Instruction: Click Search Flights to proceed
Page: home
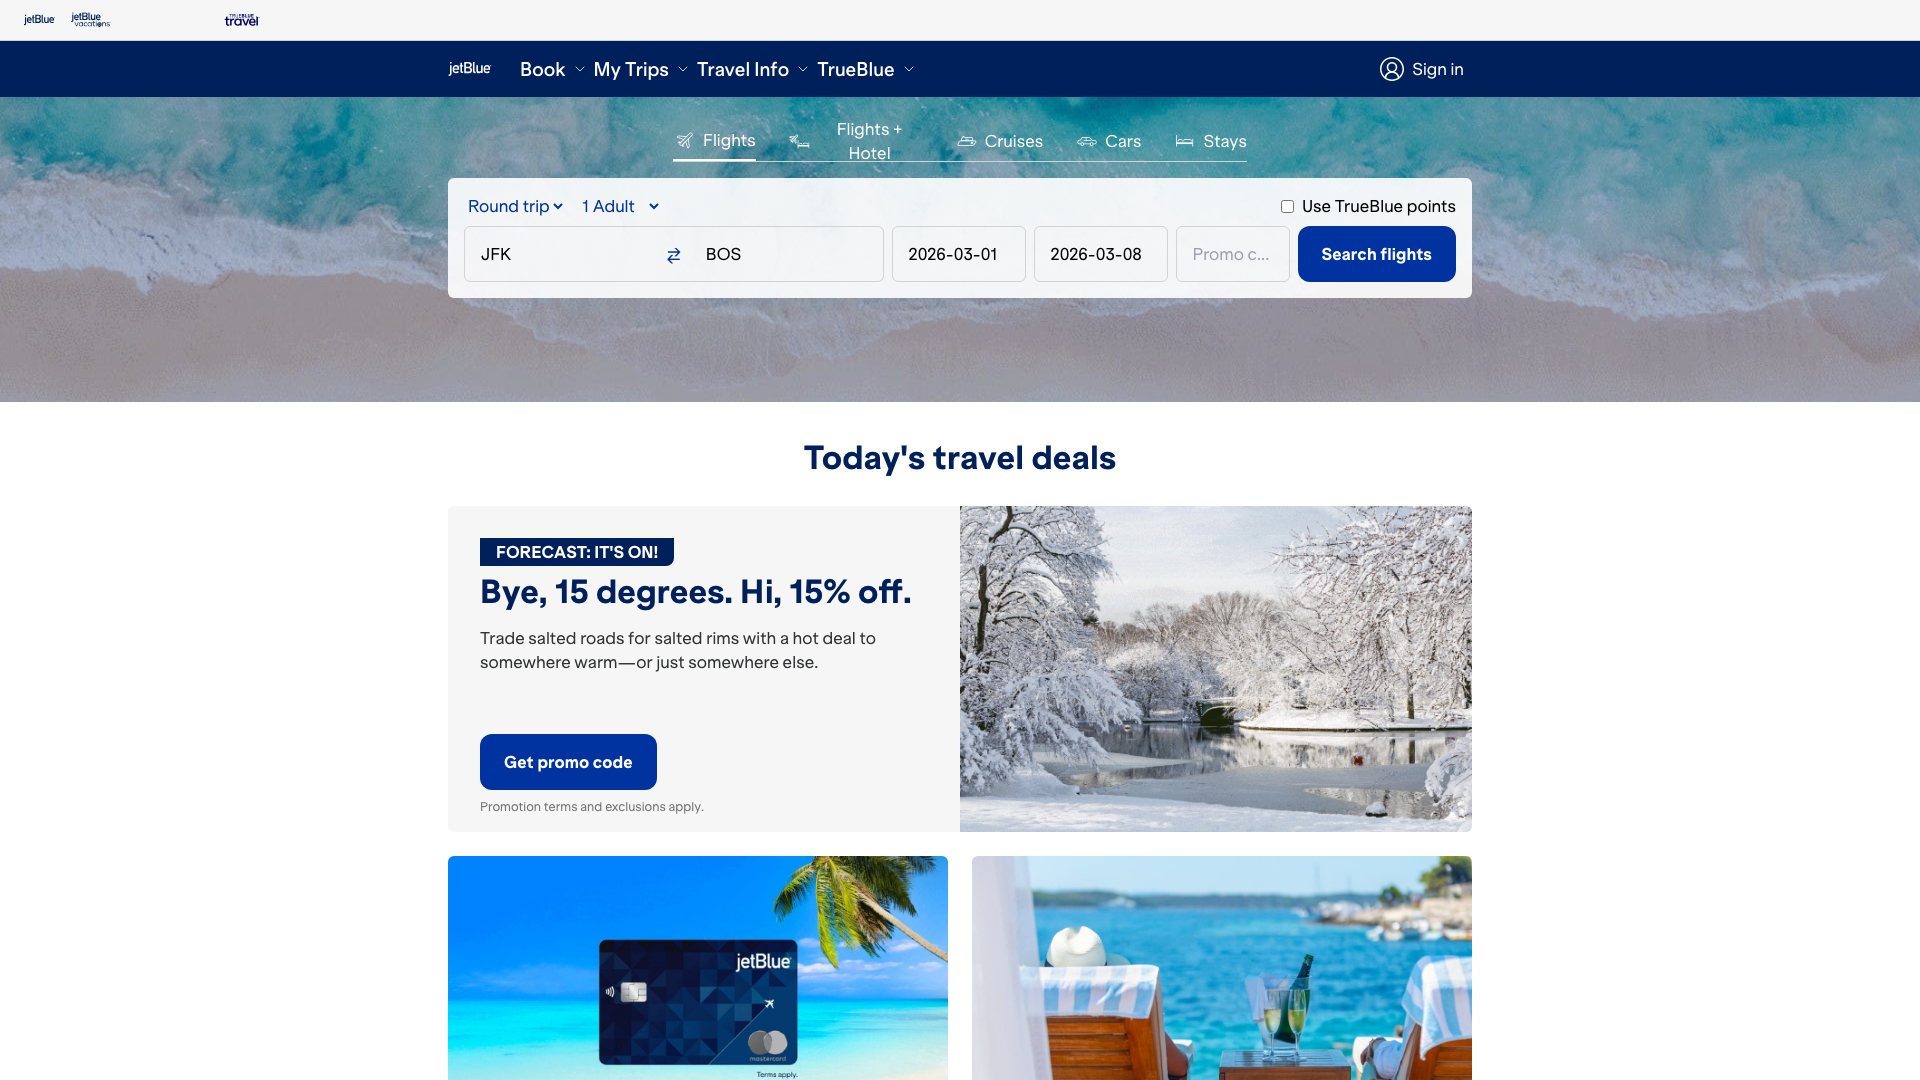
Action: click